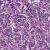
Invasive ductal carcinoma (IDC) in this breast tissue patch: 1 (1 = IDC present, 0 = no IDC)